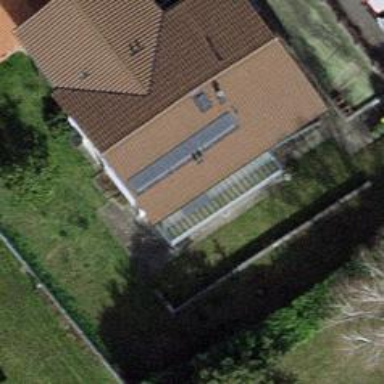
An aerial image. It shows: Garden enclosed by fence.